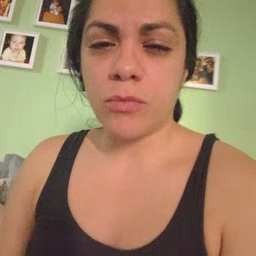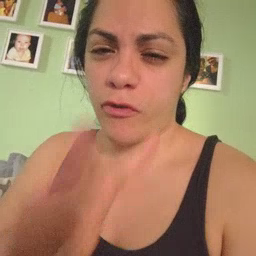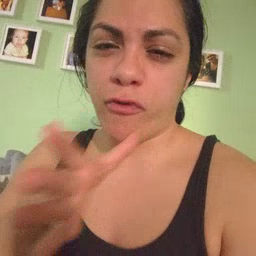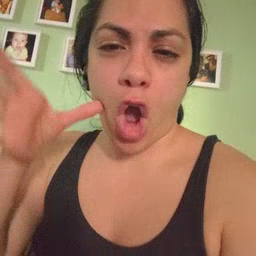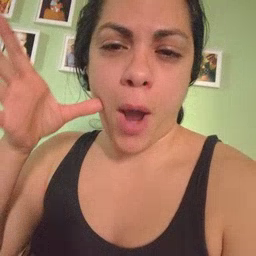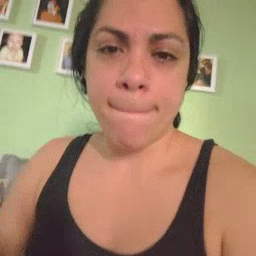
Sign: farm